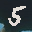
Label: 5